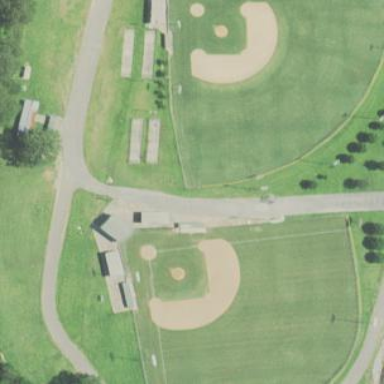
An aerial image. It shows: Baseball pitch for leisure land.